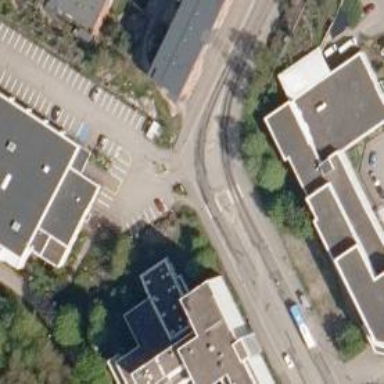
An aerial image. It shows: Tram crossing on the railway.